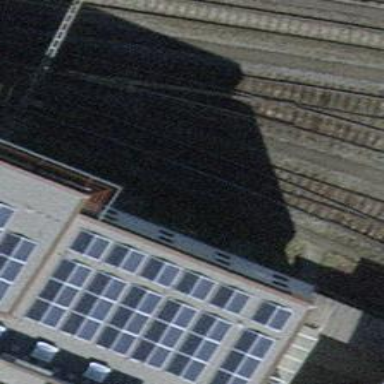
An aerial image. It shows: Railway switch.